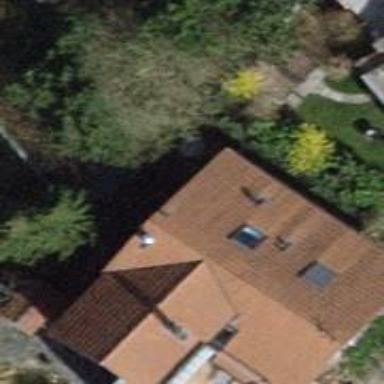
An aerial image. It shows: Detached building.